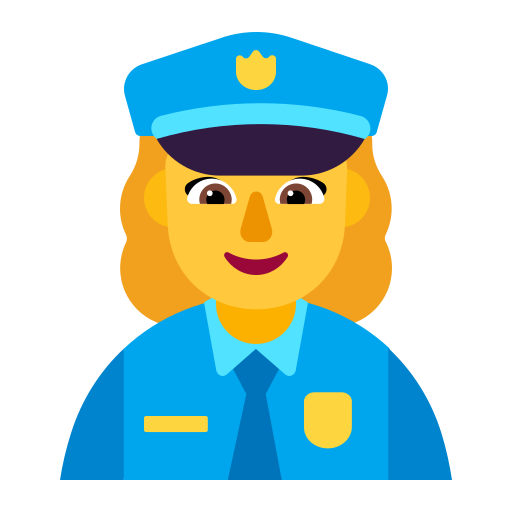
woman police officer flat default